Question: I am building an python program using pyglet. The source code runs just fine on any computer exept for my laptop. My Laptop is also the only one with a AMD graphics card: the HD4250. Its Xubuntu 13.04 AMD64, and the graphics drivers are the X11 Open Source ones. This is how it looks:

When adding a clear statement in the constructor the screen gets build properly, but then is incredebly slow. It will refresh at max 2 times per 30 seconds and barely respond to any input. How can I fix this?
It does not seem that OpenGL is the problem: when using Qt OpenGL (C++ also) there are no problems like this at all.
Some (hopefully relevant) code:
'''
def draw(self):
pyglet.text.Label('Start Screen',
font_name='Arial',
font_size=16,
x=self.window.get_size()[0]/2, y=self.window.get_size()[1]-20,
anchor_x='center', anchor_y='center').draw()
pyglet.text.Label('This side is looking at the enemy',
font_name='Arial',
font_size=16,
x=self.window.get_size()[0]/2, y=self.window.get_size()[1]-60,
anchor_x='center', anchor_y='center').draw()
pyglet.text.Label(self.bottumText,
font_name='Arial',
font_size=16,
x=self.window.get_size()[0]/2, y=20,
anchor_x='center', anchor_y='center').draw()
for y in range(0, len(self.fields)):
for field in self.fields[y]:
if (field.selected):
glColor3f(self.color[0], self.color[1], self.color[2])
# glColor3f(1, 0, 1)
else:
glColor3f(1, 1, 1)
# Draw center
# self.drawCircle(field.x, field.y, 5, [1, 1, 1])
# # Draw top side
pyglet.graphics.draw(2, pyglet.gl.GL_LINES, ('v2i',
(field.x + field.size, field.y + field.size,
field.x - field.size, field.y + field.size)))
# Draw down side
pyglet.graphics.draw(2, pyglet.gl.GL_LINES, ('v2i',
(field.x + field.size, field.y - field.size,
field.x - field.size, field.y - field.size)))
# Draw left side
pyglet.graphics.draw(2, pyglet.gl.GL_LINES, ('v2i',
(field.x - field.size, field.y - field.size,
field.x - field.size, field.y + field.size)))
# Draw right side
pyglet.graphics.draw(2, pyglet.gl.GL_LINES, ('v2i',
(field.x + field.size, field.y - field.size,
field.x + field.size, field.y + field.size)))
'''
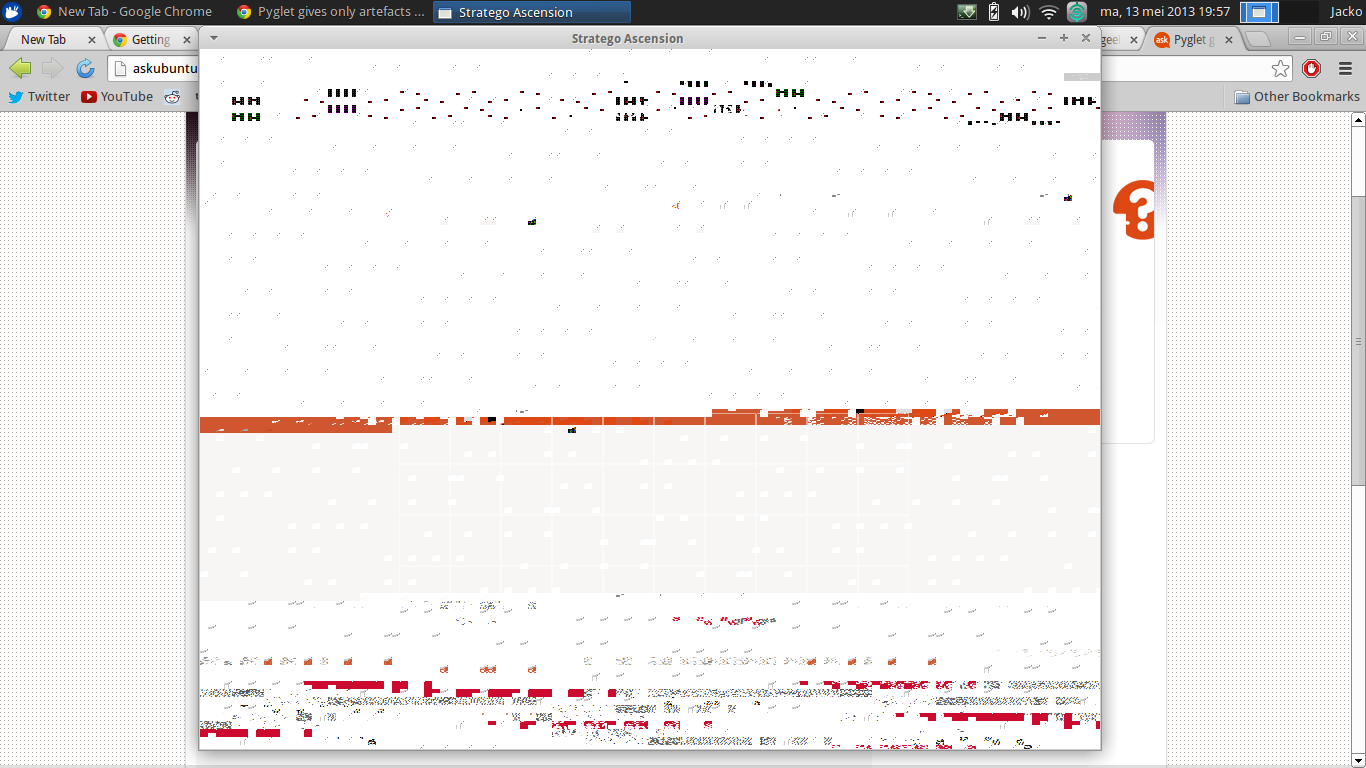
Answer: What does the following code produce:
(It's not limited to a certain frame buffer per se so it might produce better output)
'''
#!/usr/bin/python
import pyglet
from time import time, sleep
class Window(pyglet.window.Window):
def __init__(self, refreshrate):
super(Window, self).__init__(vsync = False)
self.frames = 0
self.framerate = pyglet.text.Label(text='Unknown', font_name='Verdana', font_size=8, x=10, y=10, color=(255,255,255,255))
self.last = time()
self.alive = 1
self.refreshrate = refreshrate
self.click = None
self.drag = False
def on_draw(self):
self.render()
def on_mouse_press(self, x, y, button, modifiers):
self.click = x,y
def on_mouse_drag(self, x, y, dx, dy, buttons, modifiers):
if self.click:
self.drag = True
print 'Drag offset:',(dx,dy)
def on_mouse_release(self, x, y, button, modifiers):
if not self.drag and self.click:
print 'You clicked here', self.click, 'Relese point:',(x,y)
else:
print 'You draged from', self.click, 'to:',(x,y)
self.click = None
self.drag = False
def render(self):
self.clear()
if time() - self.last >= 1:
self.framerate.text = str(self.frames)
self.frames = 0
self.last = time()
else:
self.frames += 1
self.framerate.draw()
self.flip()
def on_close(self):
self.alive = 0
def run(self):
while self.alive:
self.render()
# ----> Note: <----
# Without self.dispatc_events() the screen will freeze
# due to the fact that i don't call pyglet.app.run(),
# because i like to have the control when and what locks
# the application, since pyglet.app.run() is a locking call.
event = self.dispatch_events()
sleep(1.0/self.refreshrate)
win = Window(23) # set the fps
win.run()
'''
You could try to force specific drawing methods that might work with the open driver you're using, stuff like:
'''
glEnable(GL_TEXTURE_2D)
'''
and
'''
glClear(GL_COLOR_BUFFER_BIT)
glLoadIdentity()
glBegin(GL_TRIANGLES)
glVertex2f(0, 0)
glVertex2f(window.width, 0)
glVertex2f(window.width, window.height)
glEnd()
'''